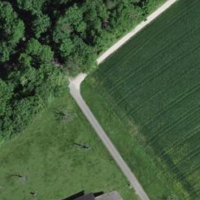
EUNIS habitat code: 25
Species observed at this site:
Corvus corone
Acer campestre
Ficaria verna
Pyrrhula pyrrhula
Taraxacum officinale
Arum maculatum